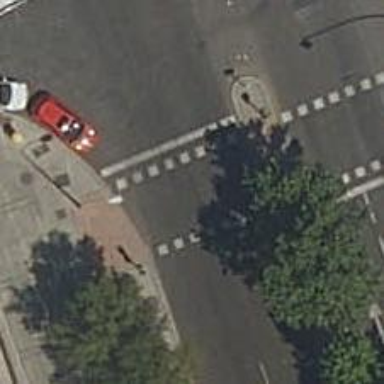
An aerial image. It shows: Zebra crossing with traffic signals.